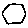
Label: hexagon